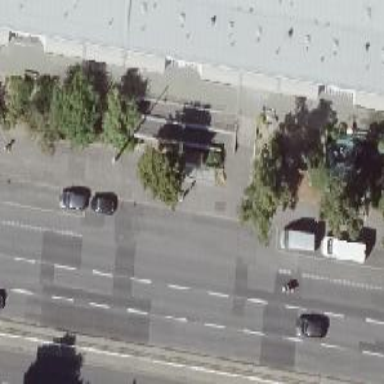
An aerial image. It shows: Platform at public transport location with shelter.